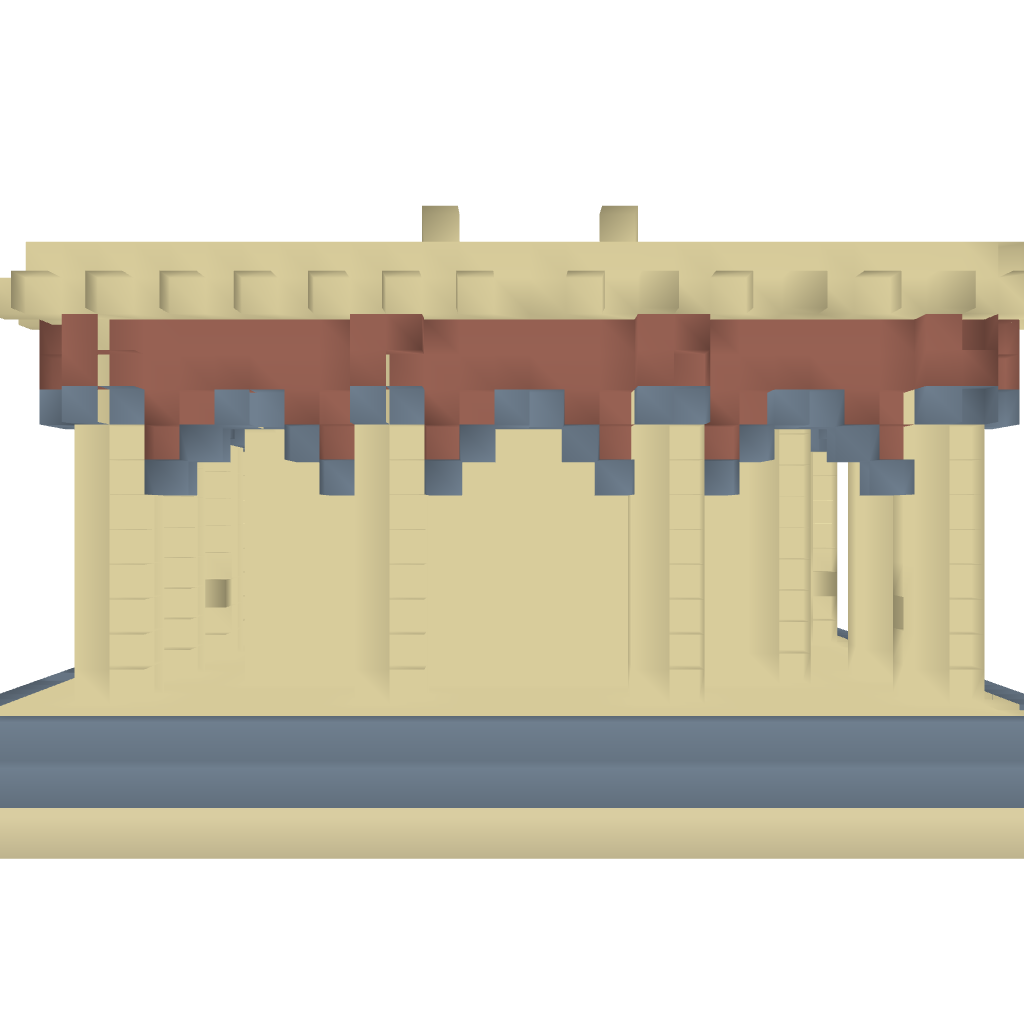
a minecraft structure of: Sand Tempel